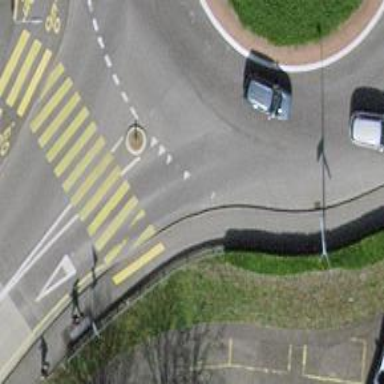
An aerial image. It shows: Kerb serving as barrier.